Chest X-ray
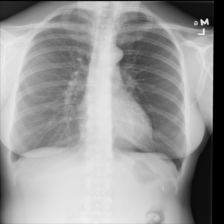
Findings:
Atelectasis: negative
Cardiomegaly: negative
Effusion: negative
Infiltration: negative
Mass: negative
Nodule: negative
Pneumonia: negative
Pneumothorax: negative
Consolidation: negative
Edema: negative
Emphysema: negative
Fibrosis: negative
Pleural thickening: negative
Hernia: negative